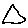
Label: triangle